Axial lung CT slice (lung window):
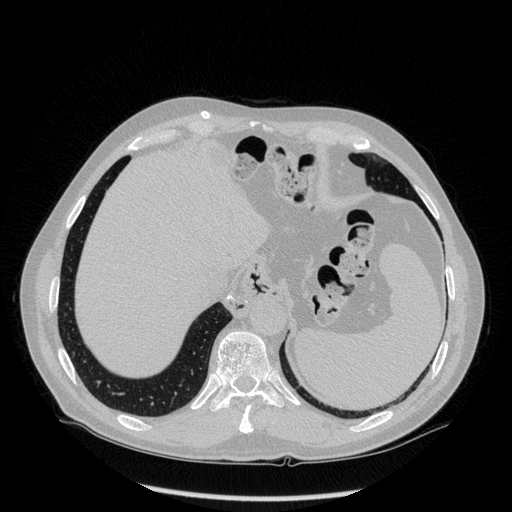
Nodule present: no